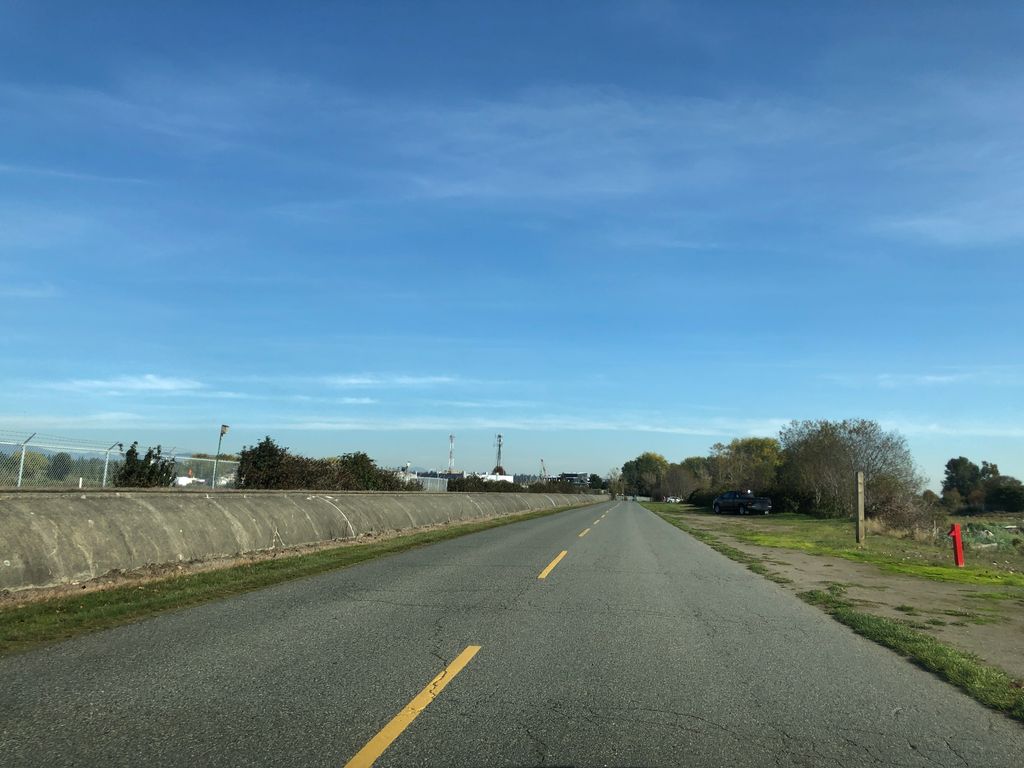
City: vancouver